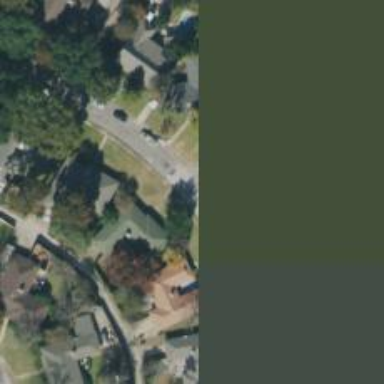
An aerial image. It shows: Residential road.